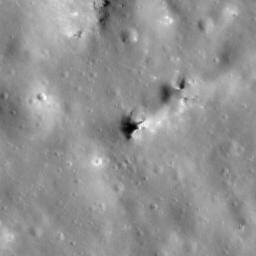
Pit: Copernicus 14
Host crater: Copernicus
Host type: impact_melt
Lunar coordinates: latitude 10.222, longitude 339.904